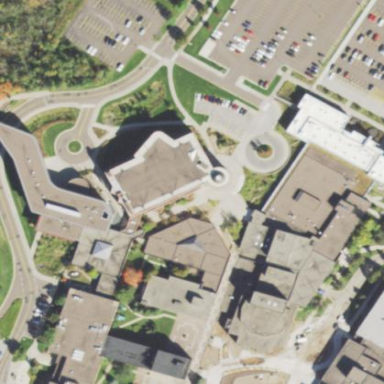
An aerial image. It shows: Building that serves as library.